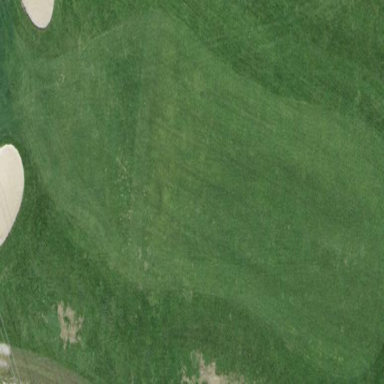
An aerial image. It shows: Lush grass fairway on golf course.